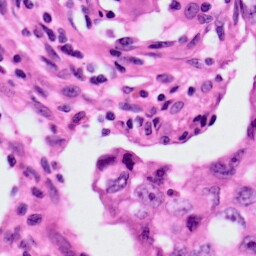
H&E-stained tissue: Lung